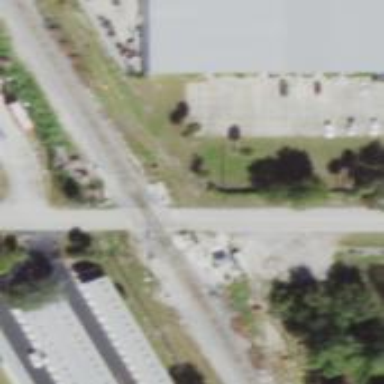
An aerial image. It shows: Railway level crossing.